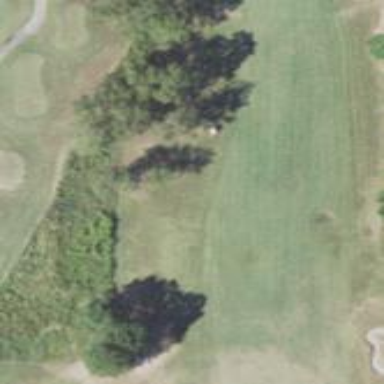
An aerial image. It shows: Golf fairway in the image.